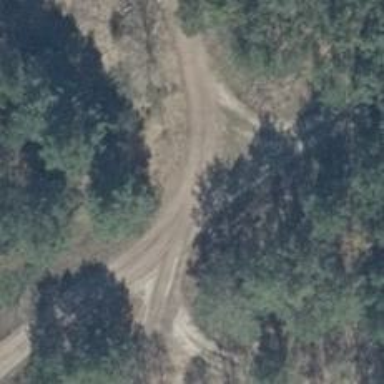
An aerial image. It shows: Dirt track road with grade 4 track type.